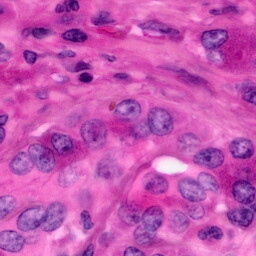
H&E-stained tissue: Pancreatic